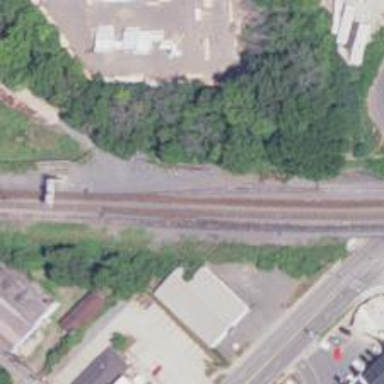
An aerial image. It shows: Railway spur service.